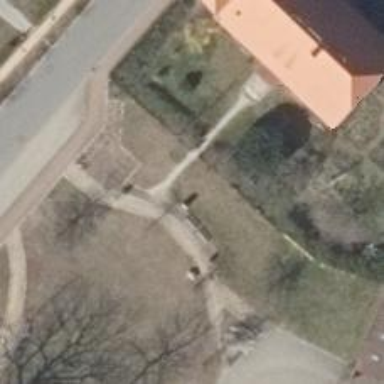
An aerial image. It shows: Historic memorial.